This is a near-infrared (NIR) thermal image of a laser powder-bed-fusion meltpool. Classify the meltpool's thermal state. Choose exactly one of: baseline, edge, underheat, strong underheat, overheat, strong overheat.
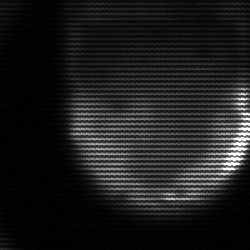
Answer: edge